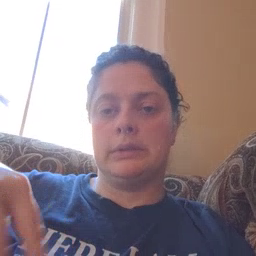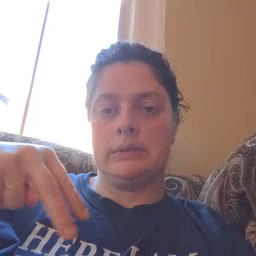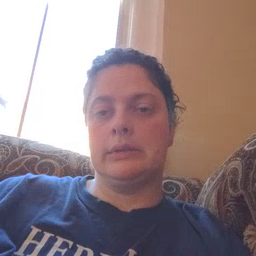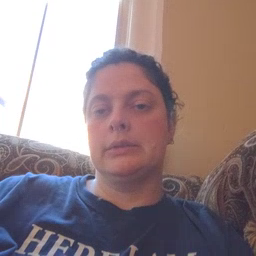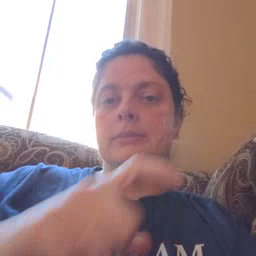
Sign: dance